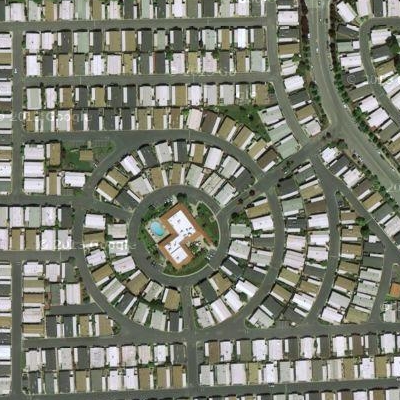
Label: Resident